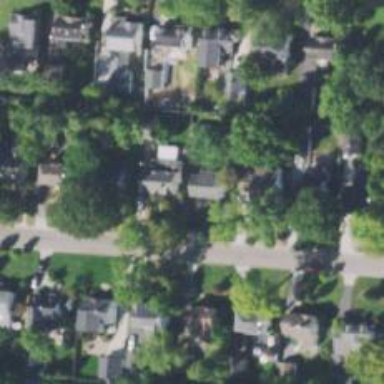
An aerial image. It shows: Residential driveway serving as service road.